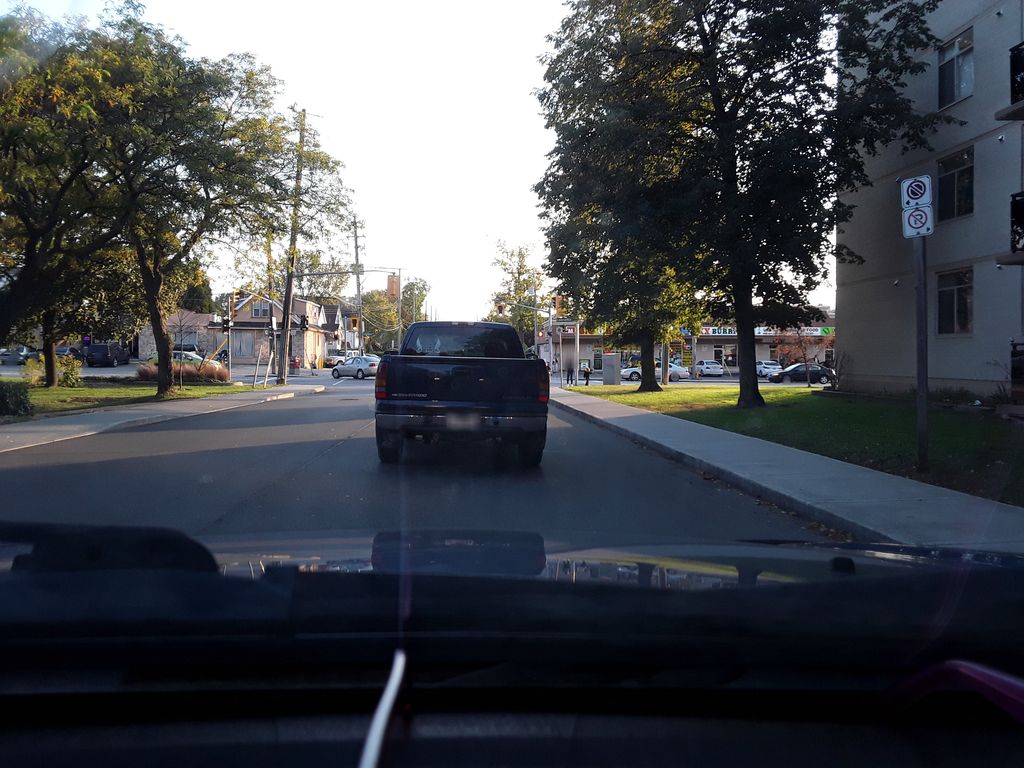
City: hamilton